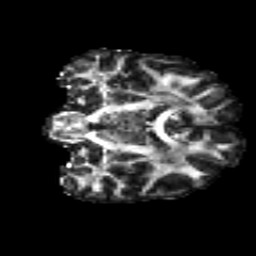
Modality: FA
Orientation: coronal
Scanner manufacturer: siemens
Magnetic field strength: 3 T
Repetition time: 4.16 s
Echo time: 0.0806 s